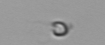
Label: nanoplankton_mix